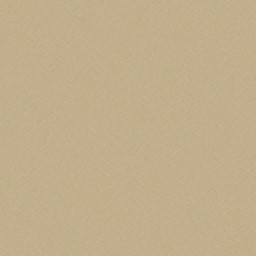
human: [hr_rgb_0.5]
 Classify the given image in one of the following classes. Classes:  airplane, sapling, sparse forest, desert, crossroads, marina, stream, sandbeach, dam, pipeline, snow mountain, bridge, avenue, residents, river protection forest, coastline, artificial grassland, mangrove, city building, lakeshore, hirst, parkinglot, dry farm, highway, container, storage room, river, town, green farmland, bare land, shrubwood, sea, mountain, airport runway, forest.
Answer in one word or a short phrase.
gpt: desert